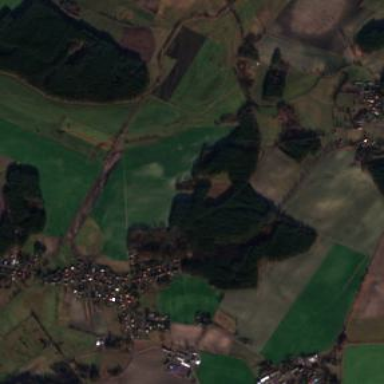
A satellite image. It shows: Picturesque farmland scene.